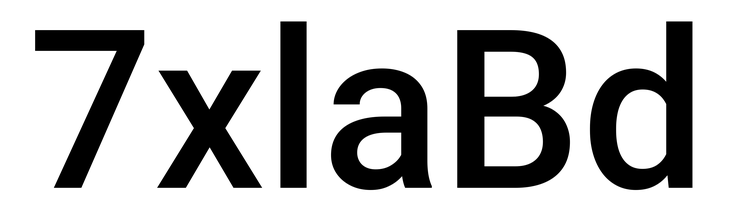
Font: Roboto_Medium